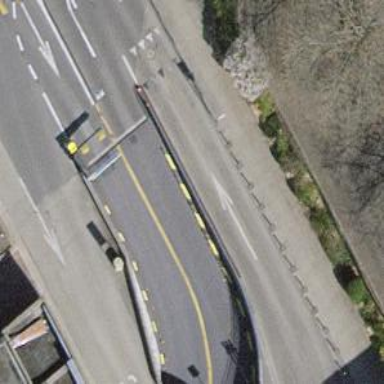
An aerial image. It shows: Bollard barrier.